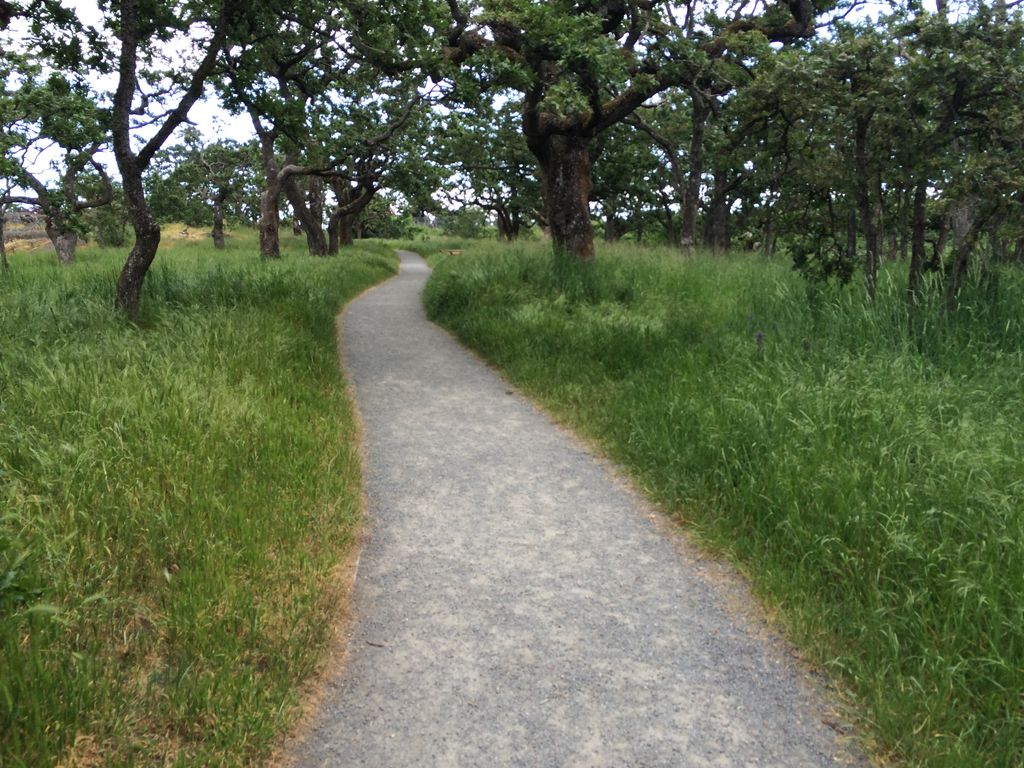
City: victoria